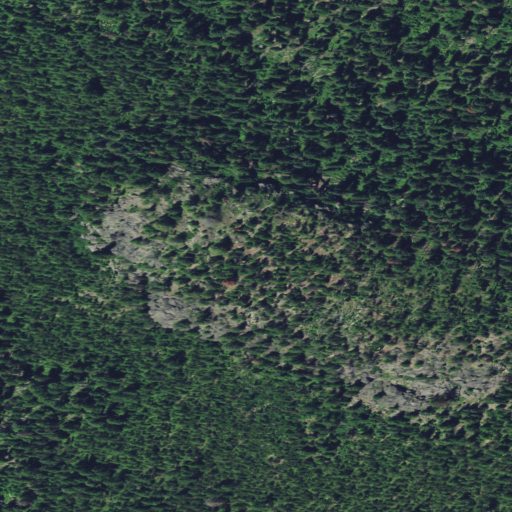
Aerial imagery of mountain in Oregon named Line Bluff containing only evergreen forest